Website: home-depot
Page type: billing-address
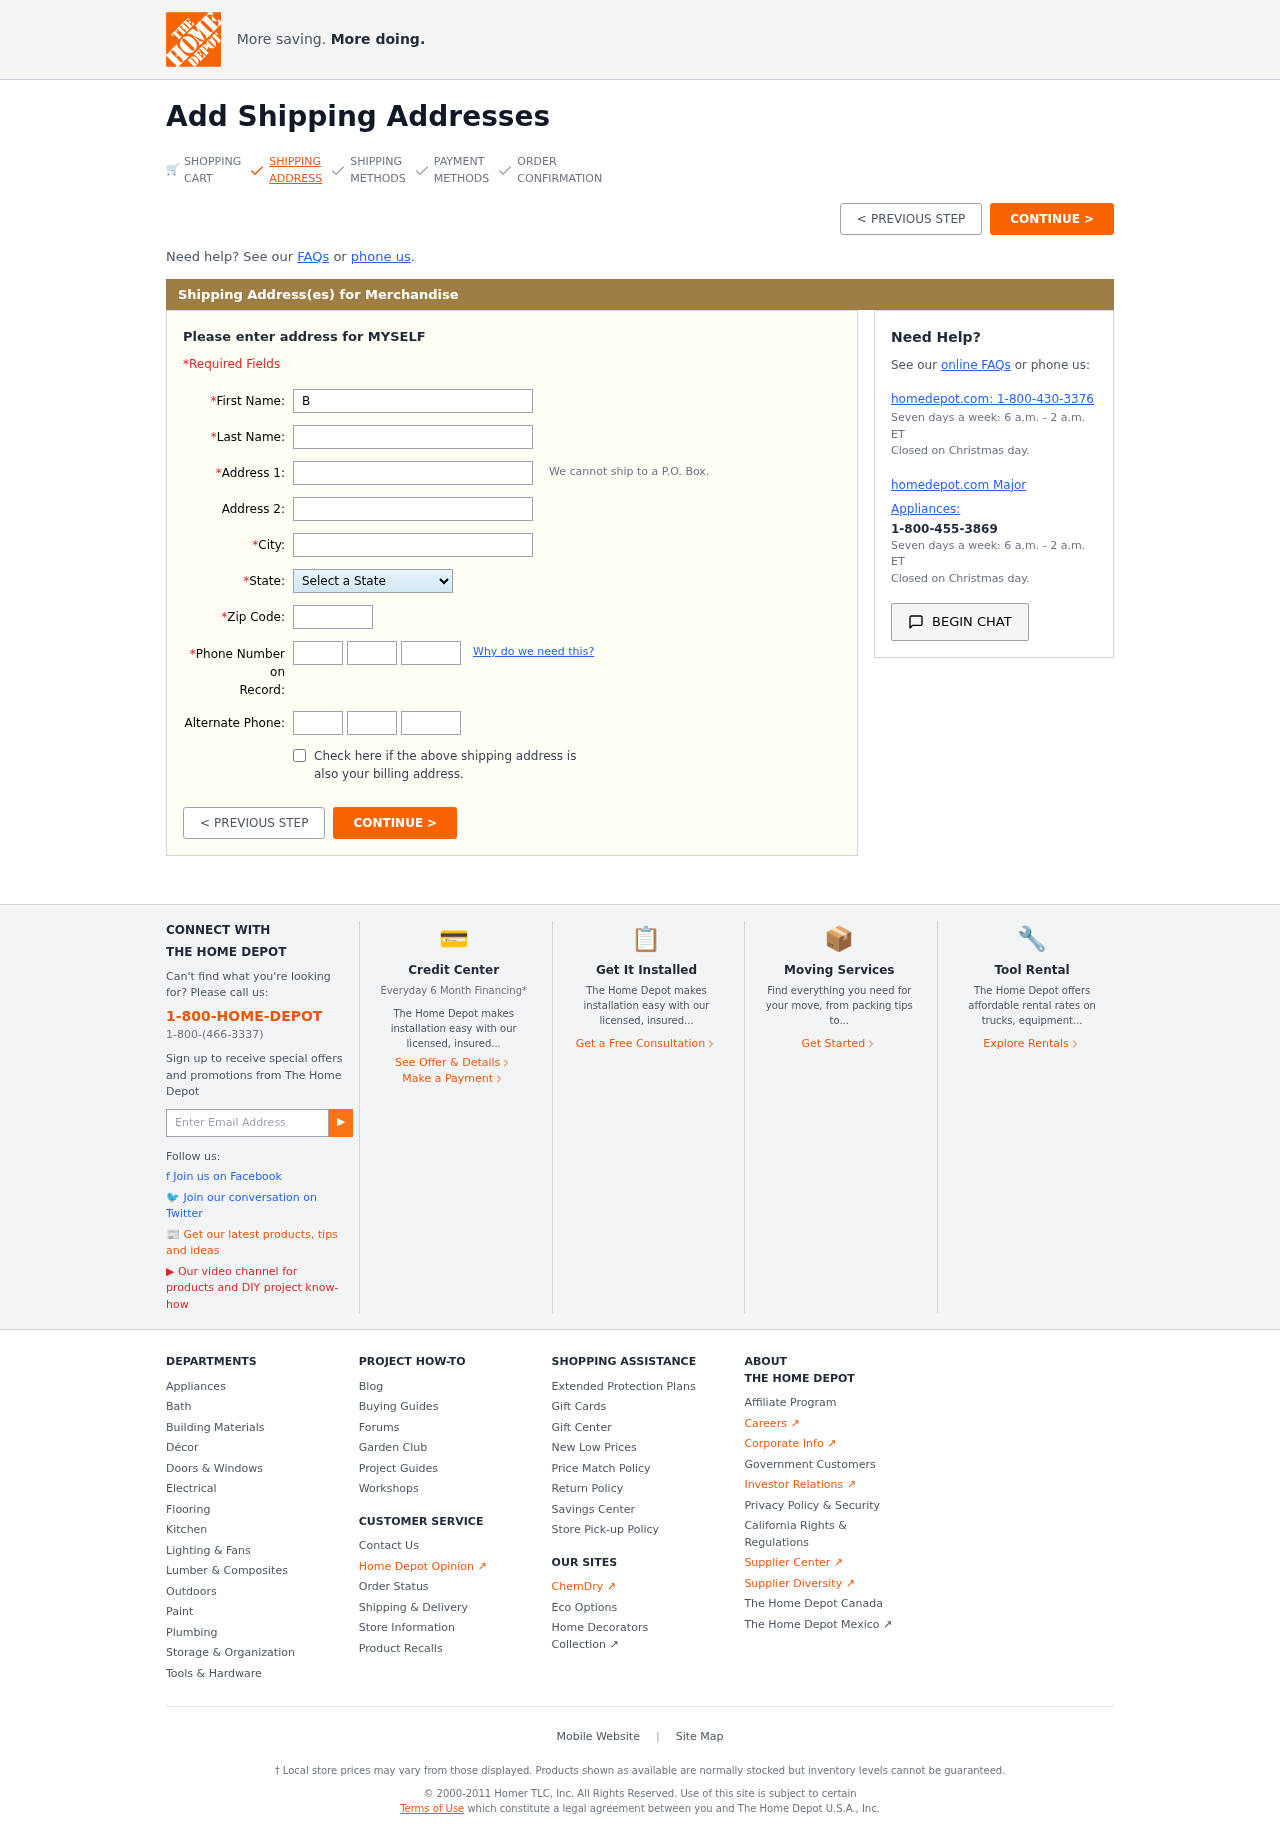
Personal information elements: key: PII_STATE
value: Florida
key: PII_FIRSTNAME
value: Brandy
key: PII_LASTNAME
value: James
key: PII_STREET
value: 6871 Tina Wall
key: PII_STREET2
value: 746 Yvonne Ford
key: PII_CITY
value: Port Ryan
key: PII_POSTCODE
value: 94622
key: PII_PHONE_AREA
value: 300
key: PII_PHONE_PREFIX
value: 501
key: PII_PHONE_LINE
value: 2516